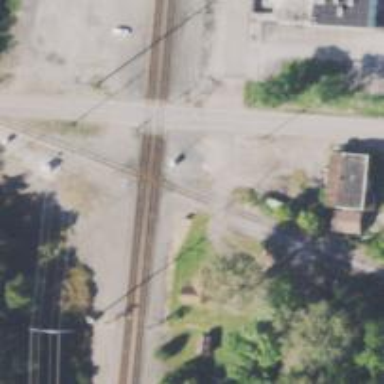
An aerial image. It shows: Level crossing along the railway.